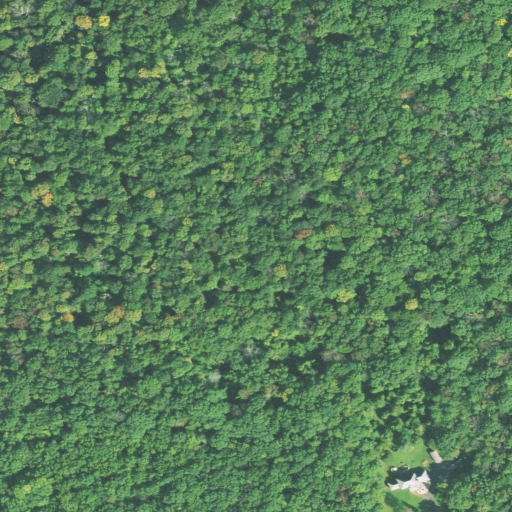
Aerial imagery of mountain in Connecticut named Chestnut Mountain containing deciduous forest and medium intensity development